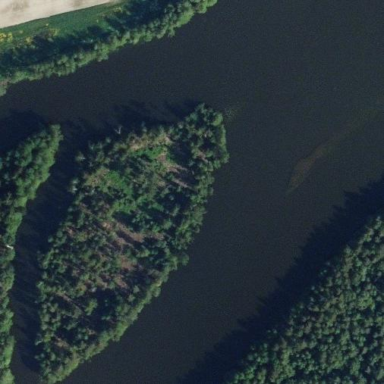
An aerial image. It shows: Islet of deciduous woodland with broadleaved trees.